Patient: sex M, age 72
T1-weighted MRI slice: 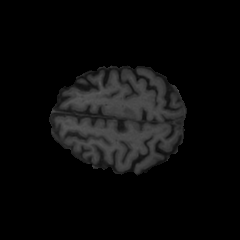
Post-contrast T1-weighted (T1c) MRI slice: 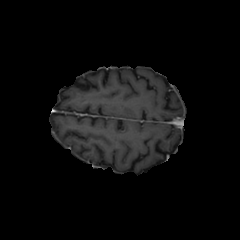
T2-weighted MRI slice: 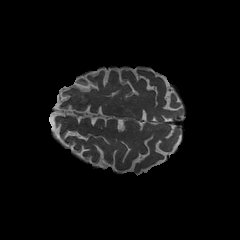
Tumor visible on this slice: no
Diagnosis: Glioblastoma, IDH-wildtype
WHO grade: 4